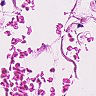
Metastatic tissue present: no